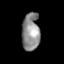
Tissue: lung
Cell type: T cells
Senescence score: 0.2247
Nuclear area (px): 655
Mean DAPI intensity: 140.789